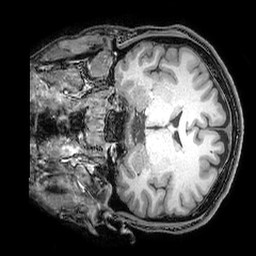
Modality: T1w
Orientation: coronal
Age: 36
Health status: ill
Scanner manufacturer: philips
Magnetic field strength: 3 T
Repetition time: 0.007 s
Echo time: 0.0035 s